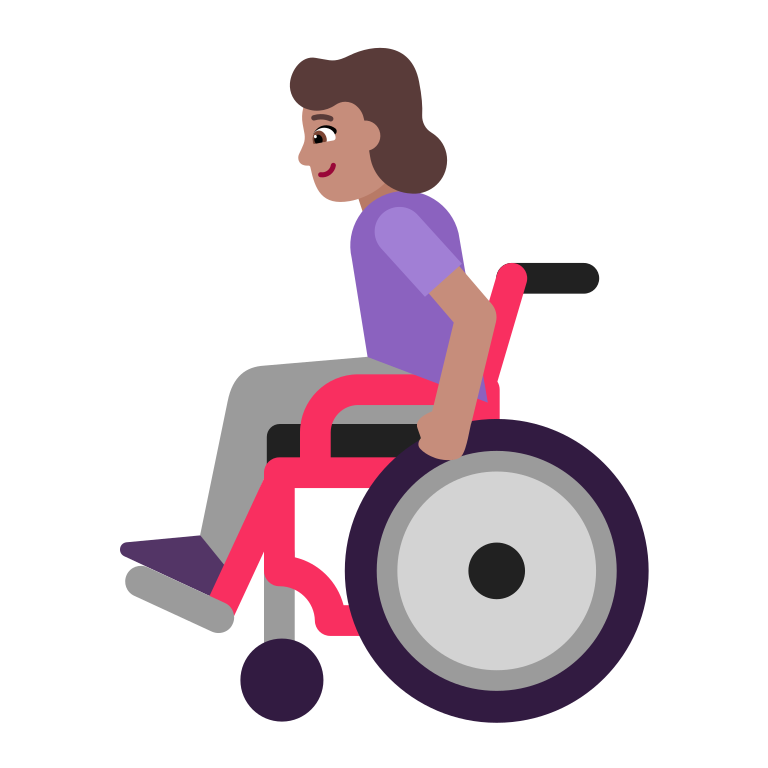
woman in manual wheelchair flat